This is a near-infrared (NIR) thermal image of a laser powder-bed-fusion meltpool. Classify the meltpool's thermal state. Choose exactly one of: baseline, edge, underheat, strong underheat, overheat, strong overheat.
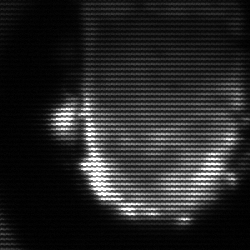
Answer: baseline